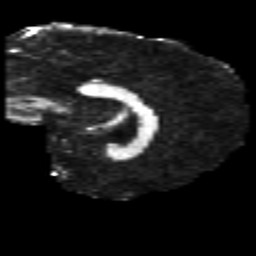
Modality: FA
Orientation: sagittal
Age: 35
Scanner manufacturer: philips
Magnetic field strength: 3 T
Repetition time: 8.6 s
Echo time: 0.127 s